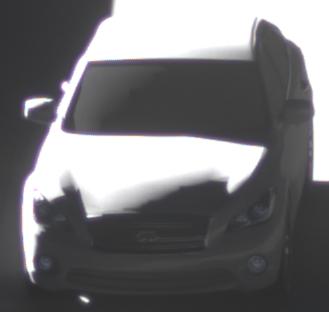
Make: Infiniti
Model: M 37
Detailed model: M (Y51)
Model produced from: 2010/10
Model produced until: 2013/11
Doors: 4
Color: white
Road condition: dry road
Daytime: morning or afternoon
Contrast: high contrast